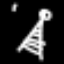
Label: The Eiffel Tower